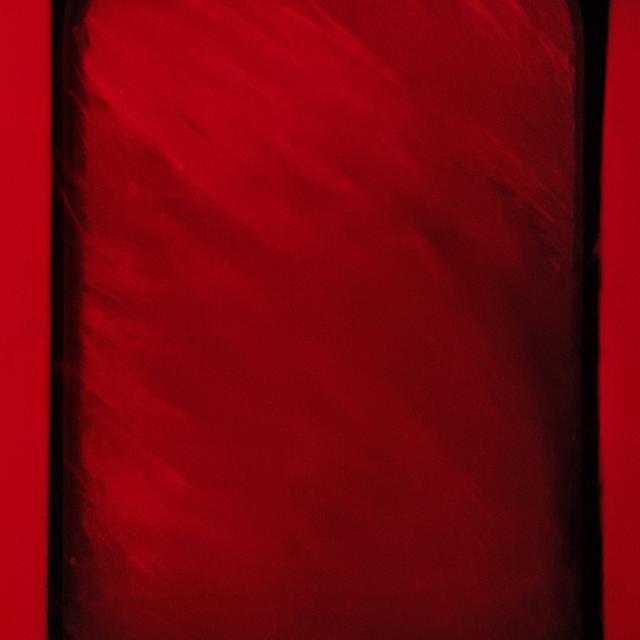
Canine fungal skin infection — characterized by alopecia, scaling, crusting, and circular lesions. Common agents include Malassezia and Candida species.